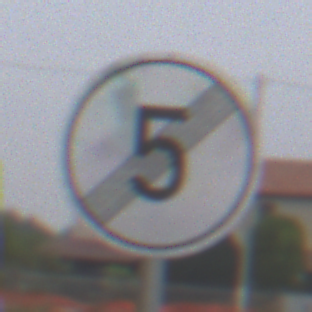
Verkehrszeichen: EndeGeschwindigkeit5
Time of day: Midday
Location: Outdoor (Suburban)
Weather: Overcast
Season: NotSpecified
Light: Natural